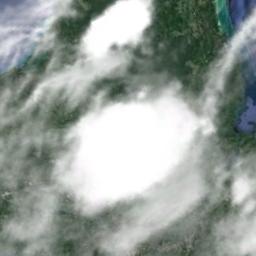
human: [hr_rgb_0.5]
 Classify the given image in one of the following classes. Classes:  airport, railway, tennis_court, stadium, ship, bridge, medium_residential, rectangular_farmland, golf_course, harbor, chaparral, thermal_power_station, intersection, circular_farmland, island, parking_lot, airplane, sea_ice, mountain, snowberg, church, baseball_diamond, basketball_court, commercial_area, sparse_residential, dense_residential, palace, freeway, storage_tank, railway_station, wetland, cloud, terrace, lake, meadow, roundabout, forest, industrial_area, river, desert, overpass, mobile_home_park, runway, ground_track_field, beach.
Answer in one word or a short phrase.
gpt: cloud